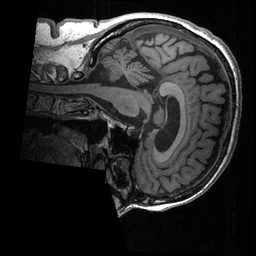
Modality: T1w
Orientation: sagittal
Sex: female
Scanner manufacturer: ge
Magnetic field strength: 3 T
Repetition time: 0.0064 s
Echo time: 0.00281 s